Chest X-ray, PA view. Patient: 54 years old, sex F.
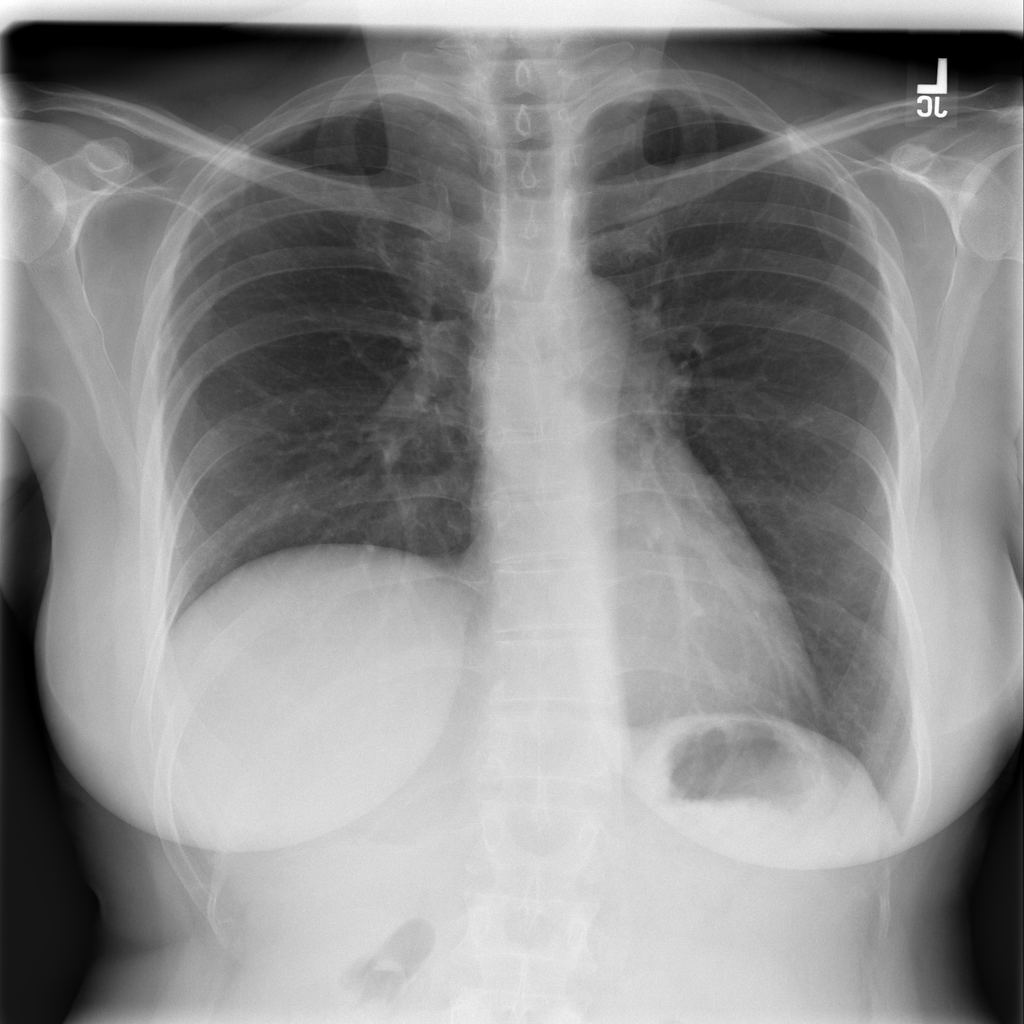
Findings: No Finding